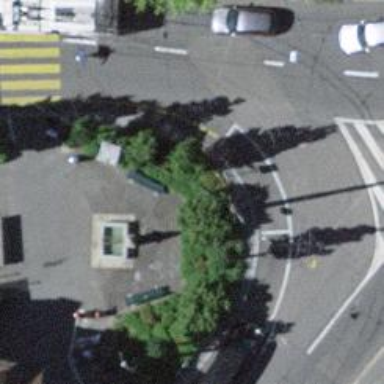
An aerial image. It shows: Bench.